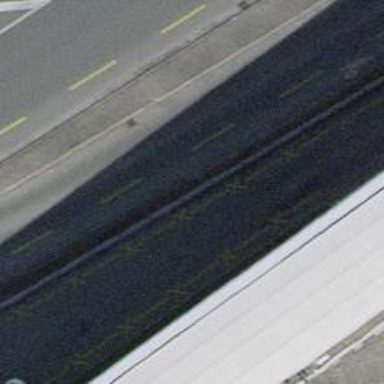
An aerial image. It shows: Primary link highway with asphalt surface.